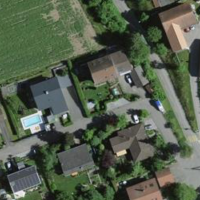
EUNIS habitat code: 54
Species observed at this site:
Prunus padus